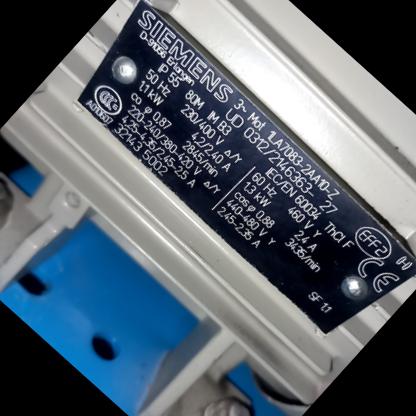
Klasa: tabliczka-znamionowa